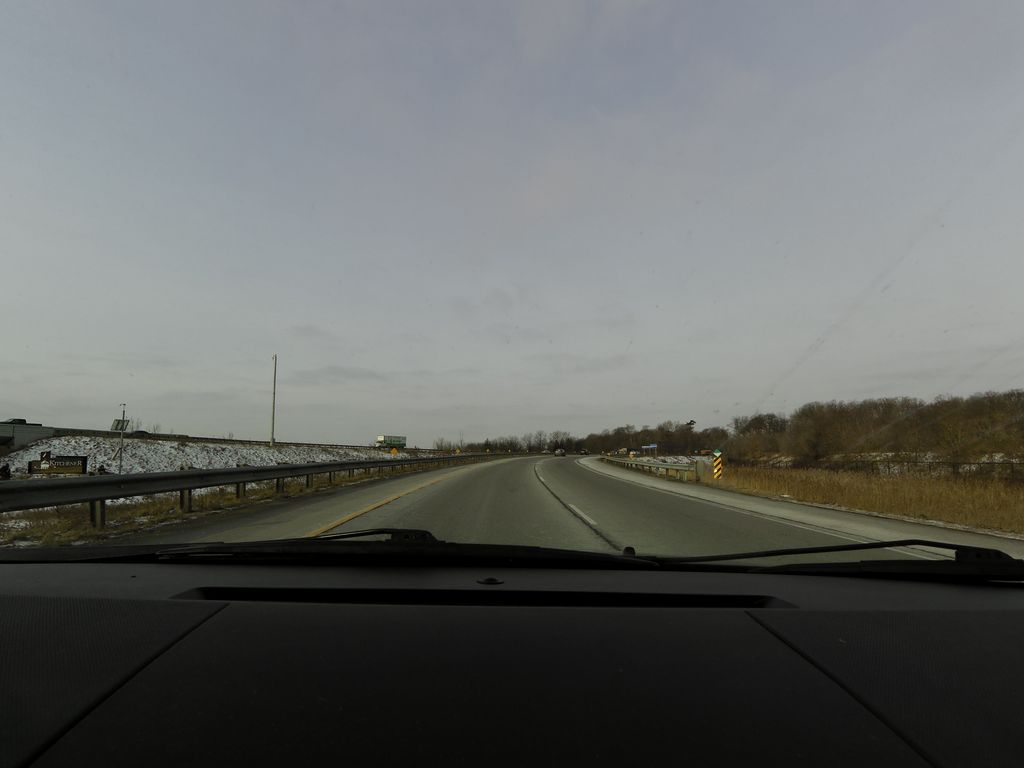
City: kitchener-waterloo